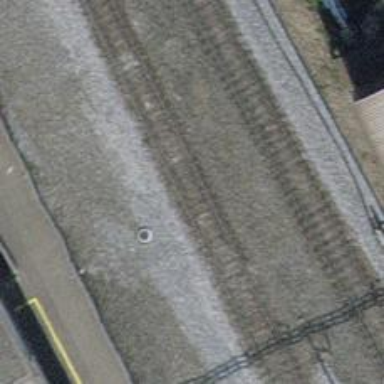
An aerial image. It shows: Single-track electrified railway with contact line.